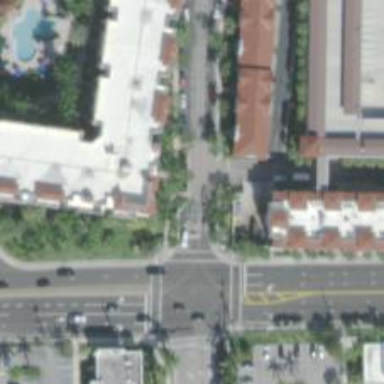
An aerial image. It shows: Uncontrolled crossing on footway.